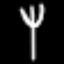
Label: fork